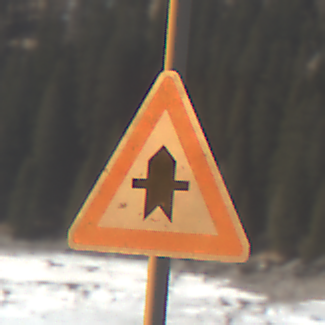
Verkehrszeichen: Vorfahrt
Umgebung: Outdoor, Nature
Tageszeit: Midday
Wetter: PartlyCloudy
Licht: Natural
Jahreszeit: NotSpecified
Kontrast: HighContrast